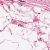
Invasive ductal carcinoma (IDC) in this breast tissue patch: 0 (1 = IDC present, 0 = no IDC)